Question: It is required to place a number of queens so that there is a queen in each row and column. Find the number of different placements of queens that satisfy the constraint that queens cannot attack each other. Now that some queens have been placed in the existing picture, how many different combinations of placements are there for the remaining queens?
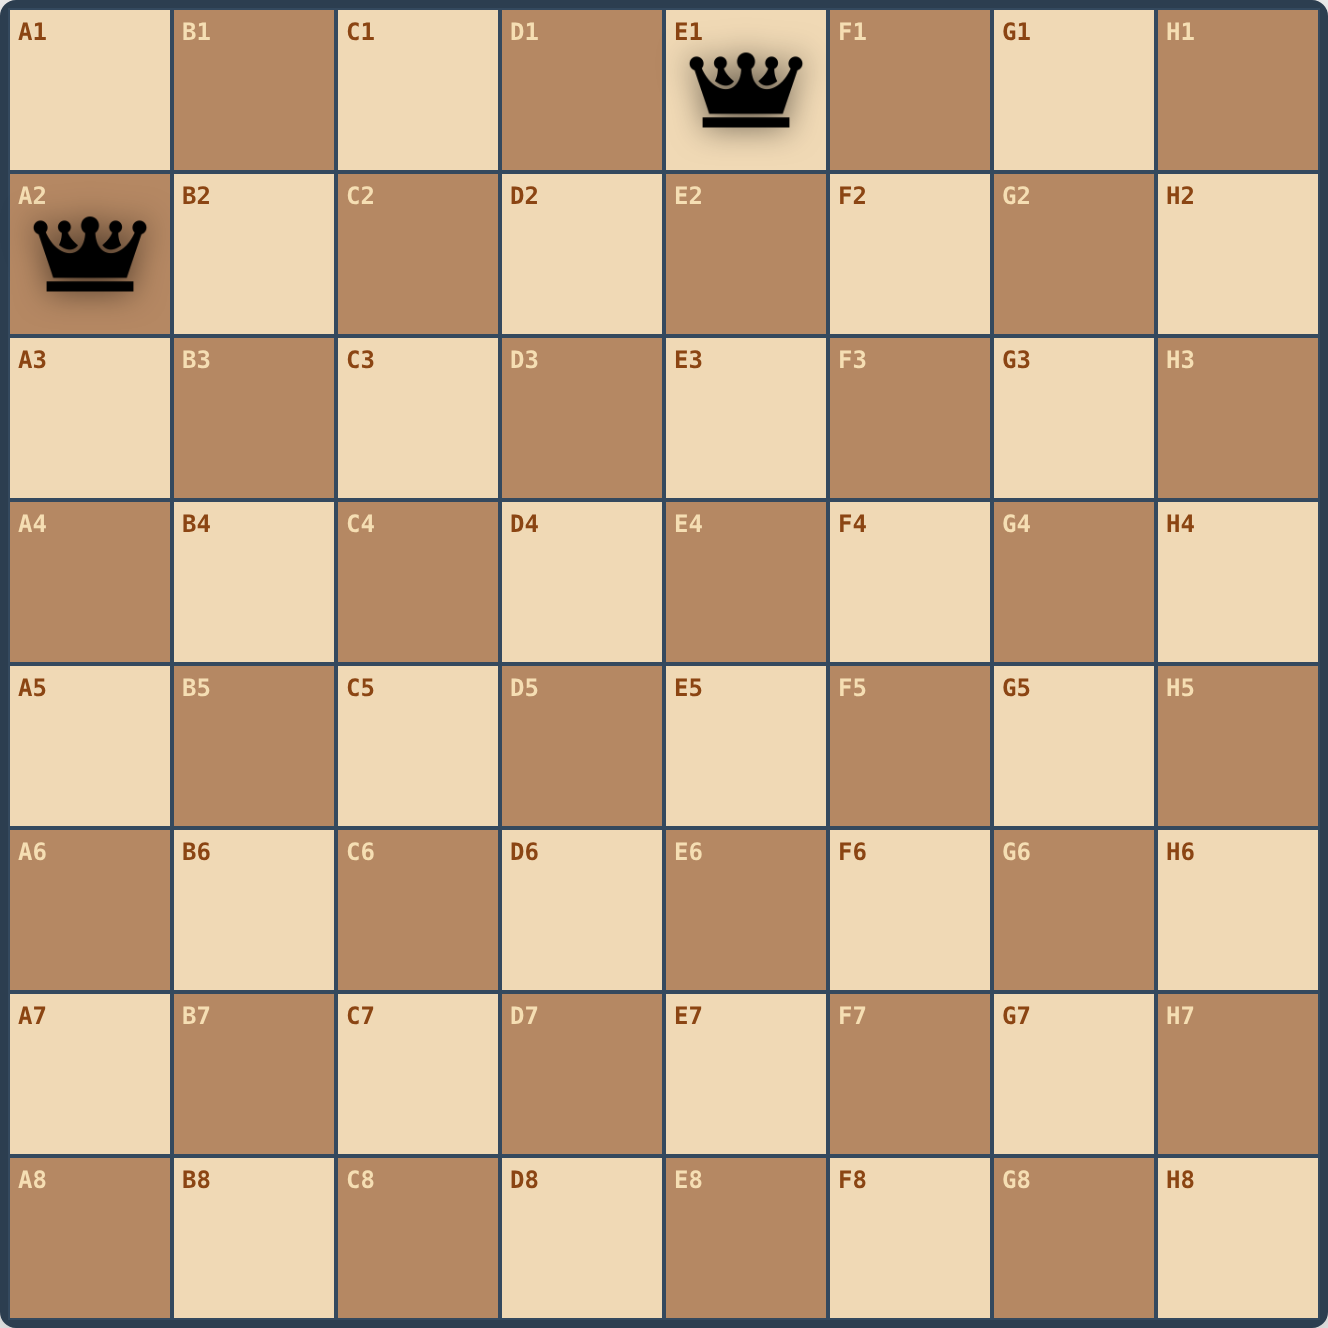
Answer: 3